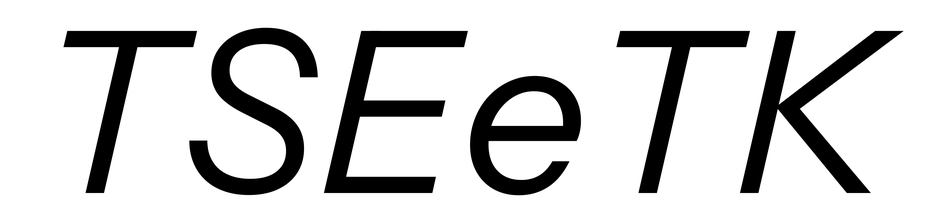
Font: InstrumentSans-Italic_Italic